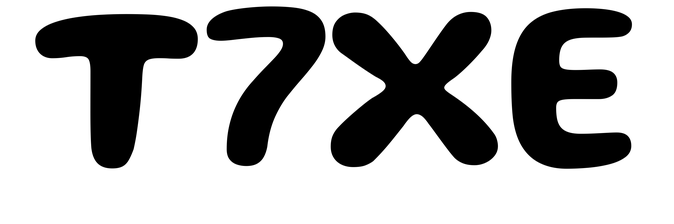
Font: Gluten_SemiBold